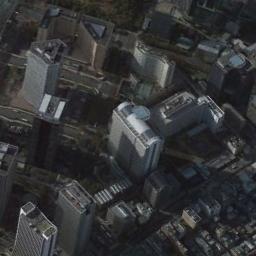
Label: commercial_area